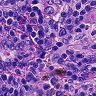
Metastatic tissue present: yes